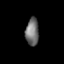
Tissue: prostate
Cell type: Fibroblasts
Senescence score: 0.7292
Nuclear area (px): 356
Mean DAPI intensity: 111.469